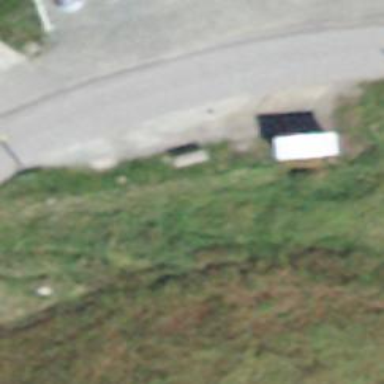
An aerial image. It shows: Bench.